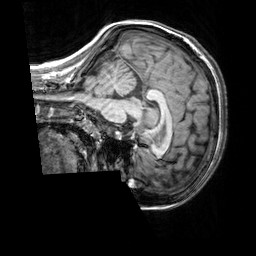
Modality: T1w
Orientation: sagittal
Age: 25
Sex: female
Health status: healthy
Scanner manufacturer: siemens
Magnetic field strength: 3 T
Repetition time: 2.3 s
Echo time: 0.00303 s